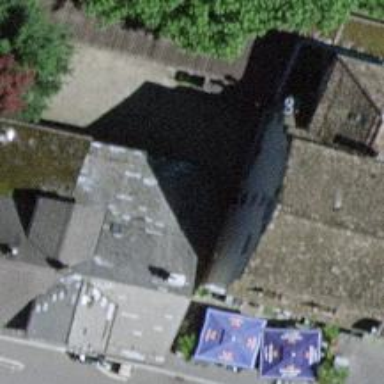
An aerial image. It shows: Historic building.